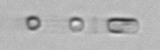
Label: Skeletonema